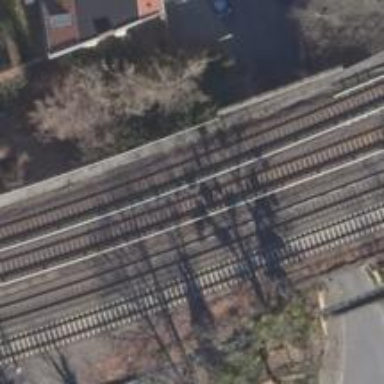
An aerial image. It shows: Bridge over railway line.